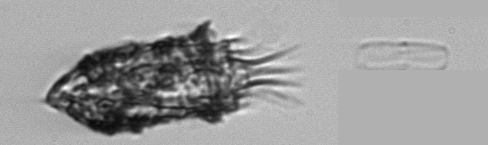
Label: Tintinnopsis